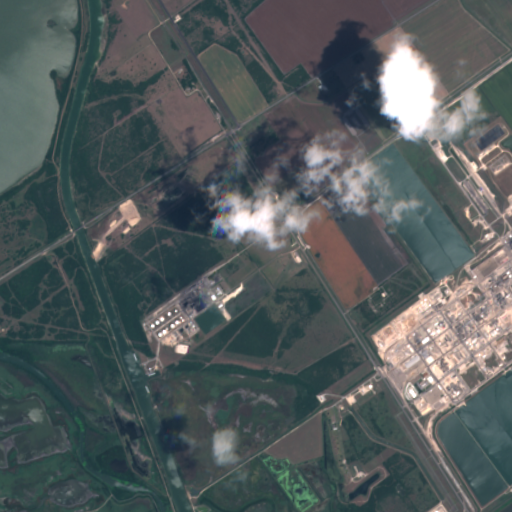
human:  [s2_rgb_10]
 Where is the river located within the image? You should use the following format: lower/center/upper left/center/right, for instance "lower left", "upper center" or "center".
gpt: The river is located in the lower left of the image.
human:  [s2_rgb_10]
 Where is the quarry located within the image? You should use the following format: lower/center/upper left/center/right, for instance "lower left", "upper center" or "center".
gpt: There is no quarry in the image.